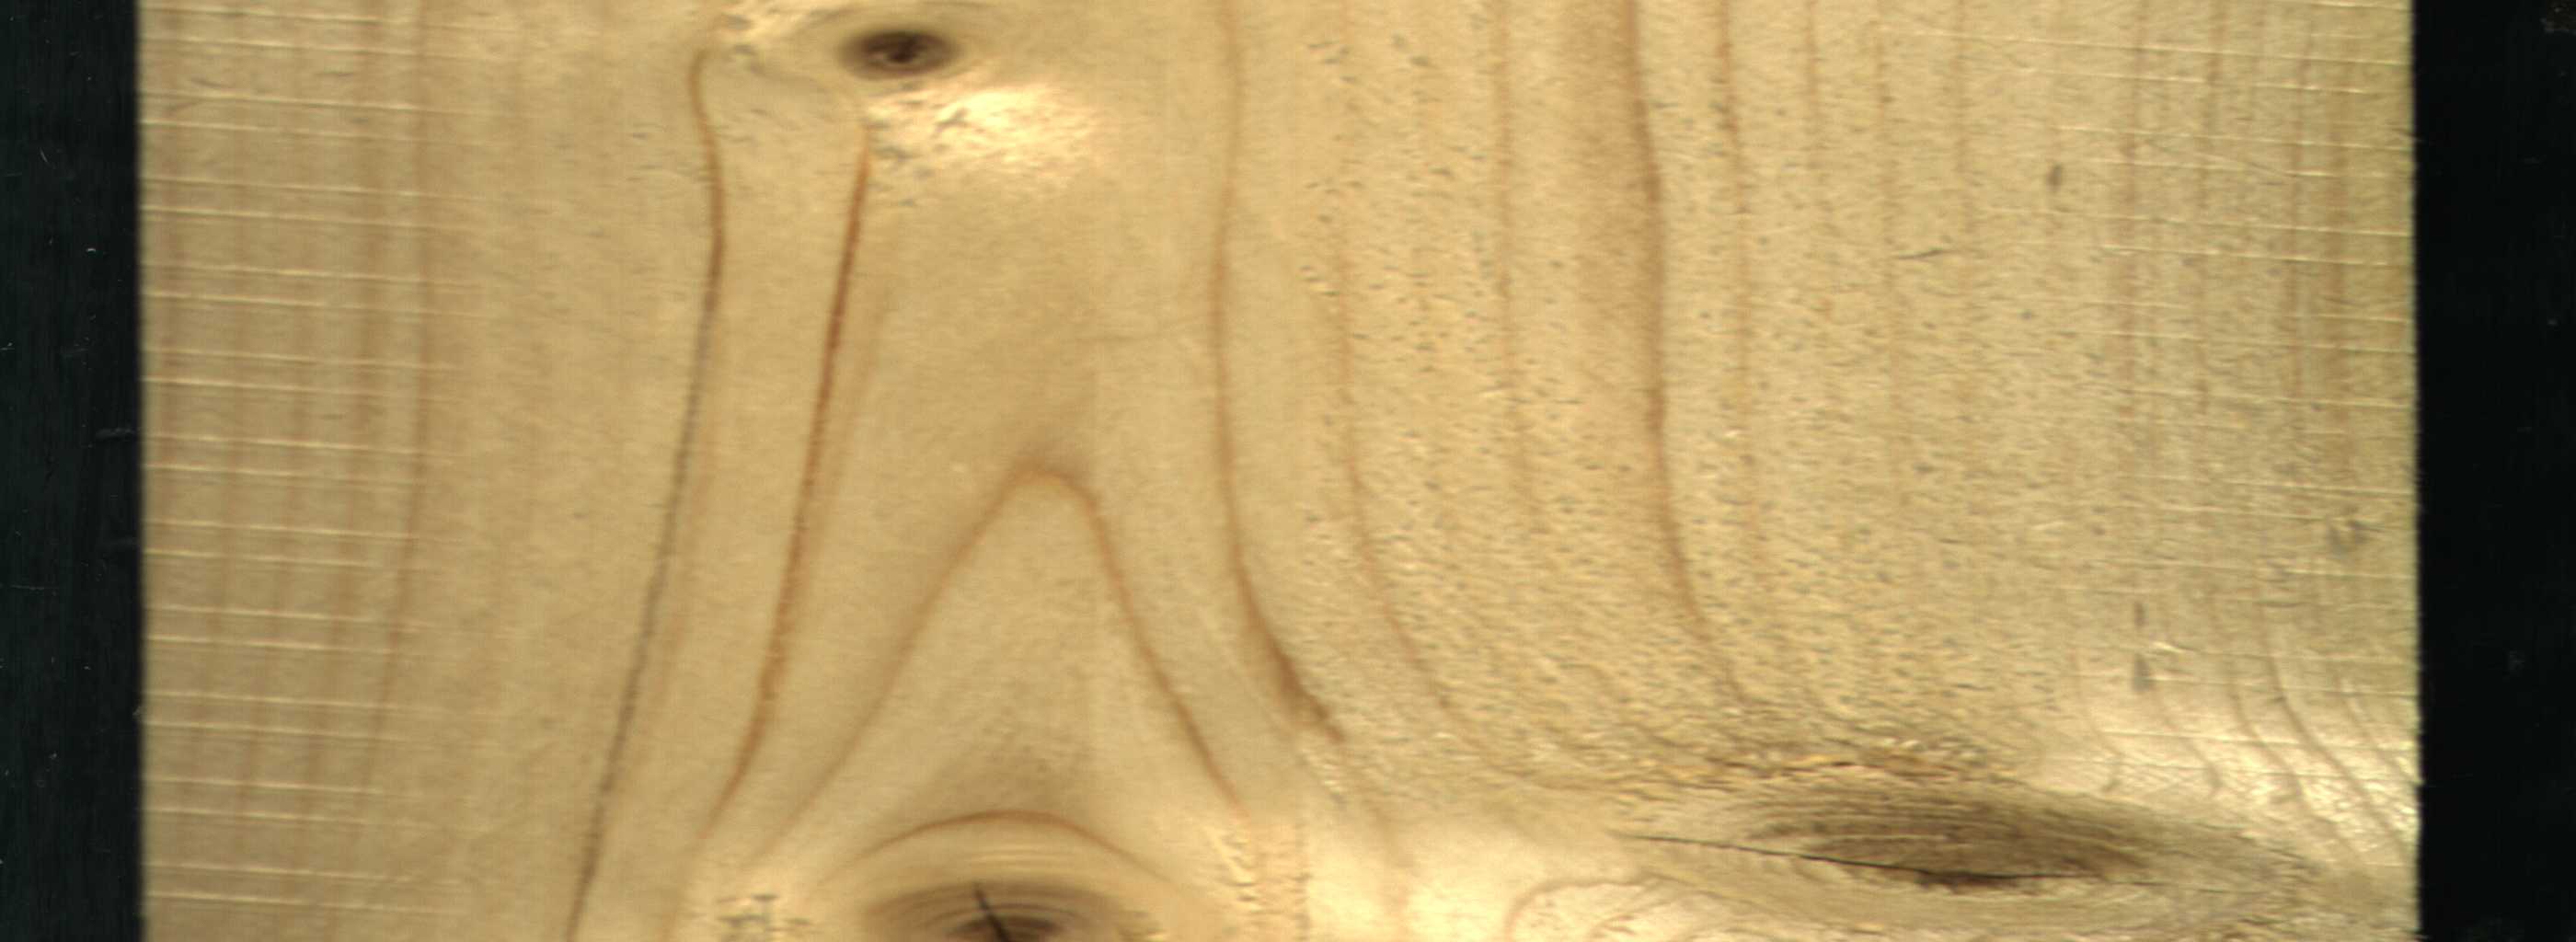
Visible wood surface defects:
knot_with_crack
knot_with_crack
Live_Knot